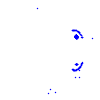
Particle: electron